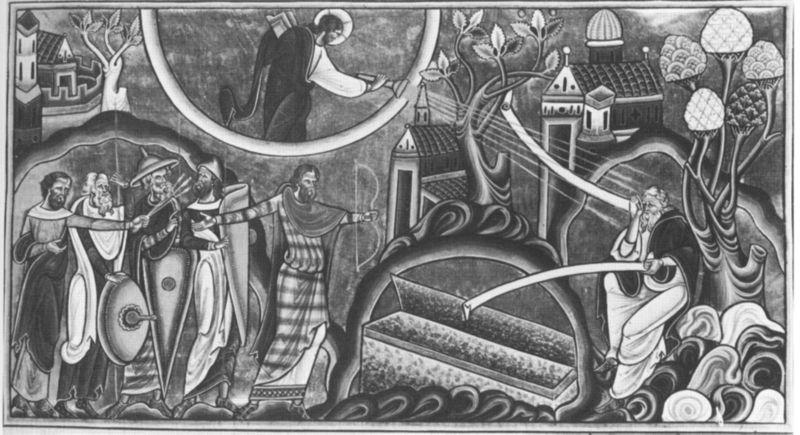
Titel: Canterbury Psalter von Paris
Standort: Herstellungsort: Canterbury, Christ Church (EU - GB)
Institution: Paris, Bibliothèque Nationale
Schlagwörter: baum, gott, mann, meer, wasser, bäume, kirchturm, stadt, licht, schwarz, weiss, architektur, kirche, gewand, pflanzen, höhle, früchte, wellen, bogen, leer, dorf, mauer, kuppel, wogen, soldaten, schild, religion, strahlen, schwert, waffe, helm, ritter, armee, bekleidung, sarg, grab, jesus, mittelalter, heiliger, tempel, erleuchtung, pfeil, grablegung, auferstehung, pfeile, josef, öffnen, regenbogen, schilde, buchmalerei, bildfelder, illumination, bogenm, taschenlampe, bogemn, sagr